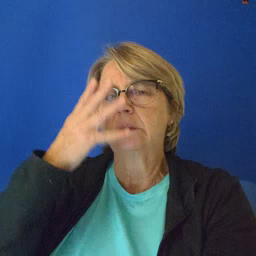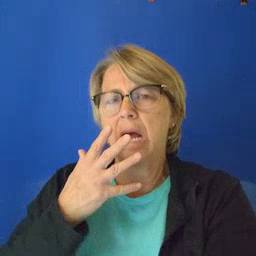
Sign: sad